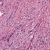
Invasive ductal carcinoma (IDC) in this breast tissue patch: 1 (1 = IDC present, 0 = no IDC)